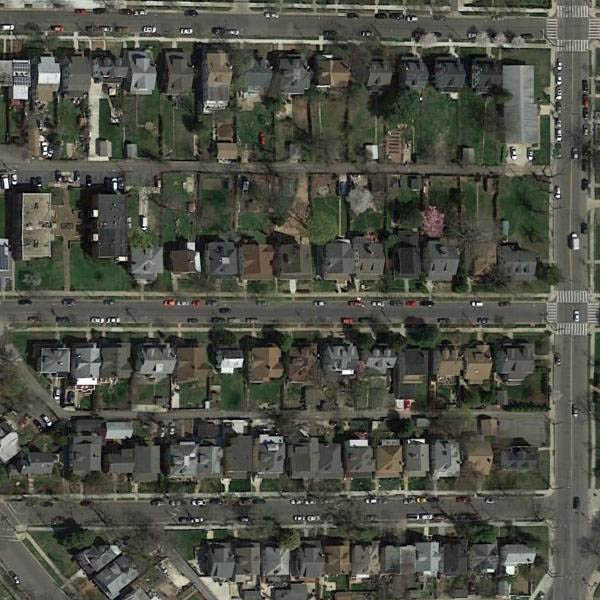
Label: DenseResidential